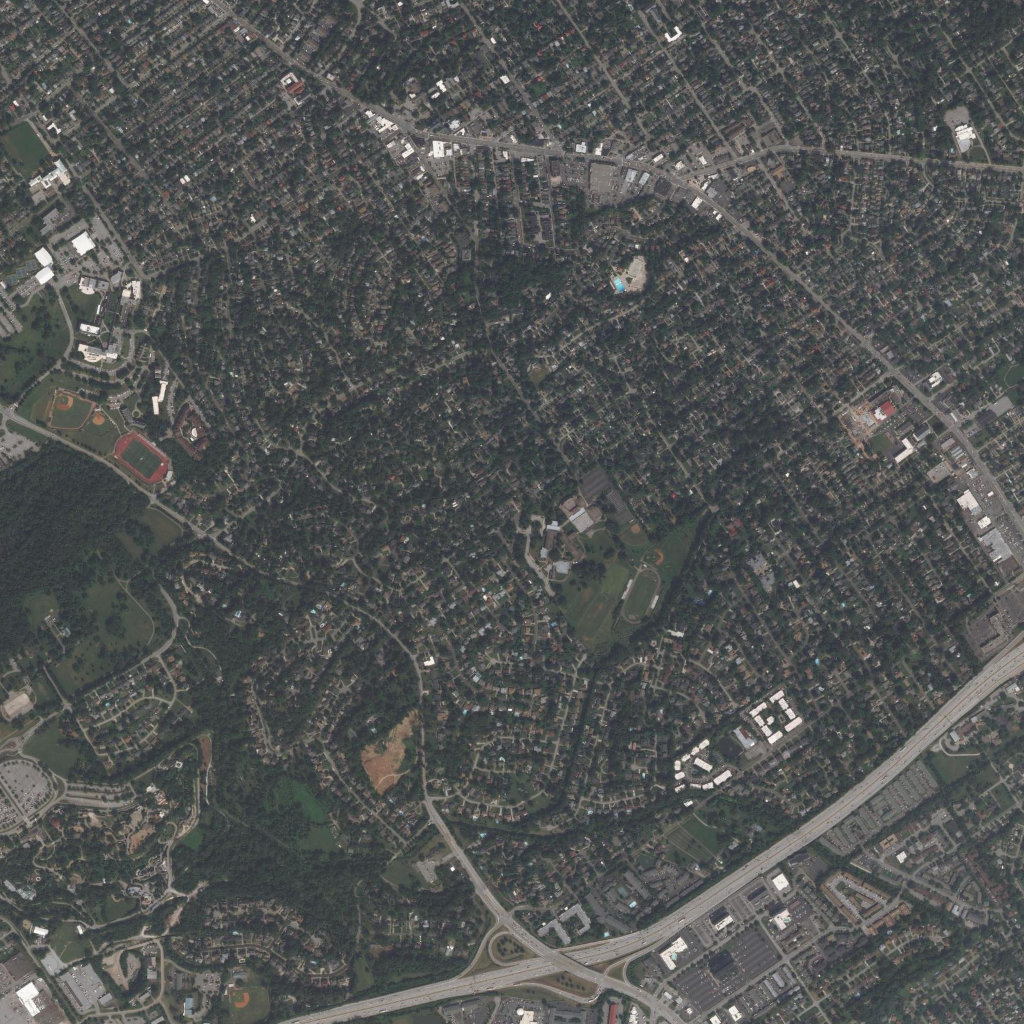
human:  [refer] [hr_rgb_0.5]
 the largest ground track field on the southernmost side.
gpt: <box>[[60, 55, 64, 61, 0]]</box>

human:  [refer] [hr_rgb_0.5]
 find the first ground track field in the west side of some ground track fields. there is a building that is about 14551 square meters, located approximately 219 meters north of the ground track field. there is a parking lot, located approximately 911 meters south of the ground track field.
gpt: <box>[[10, 41, 16, 47, 0]]</box>